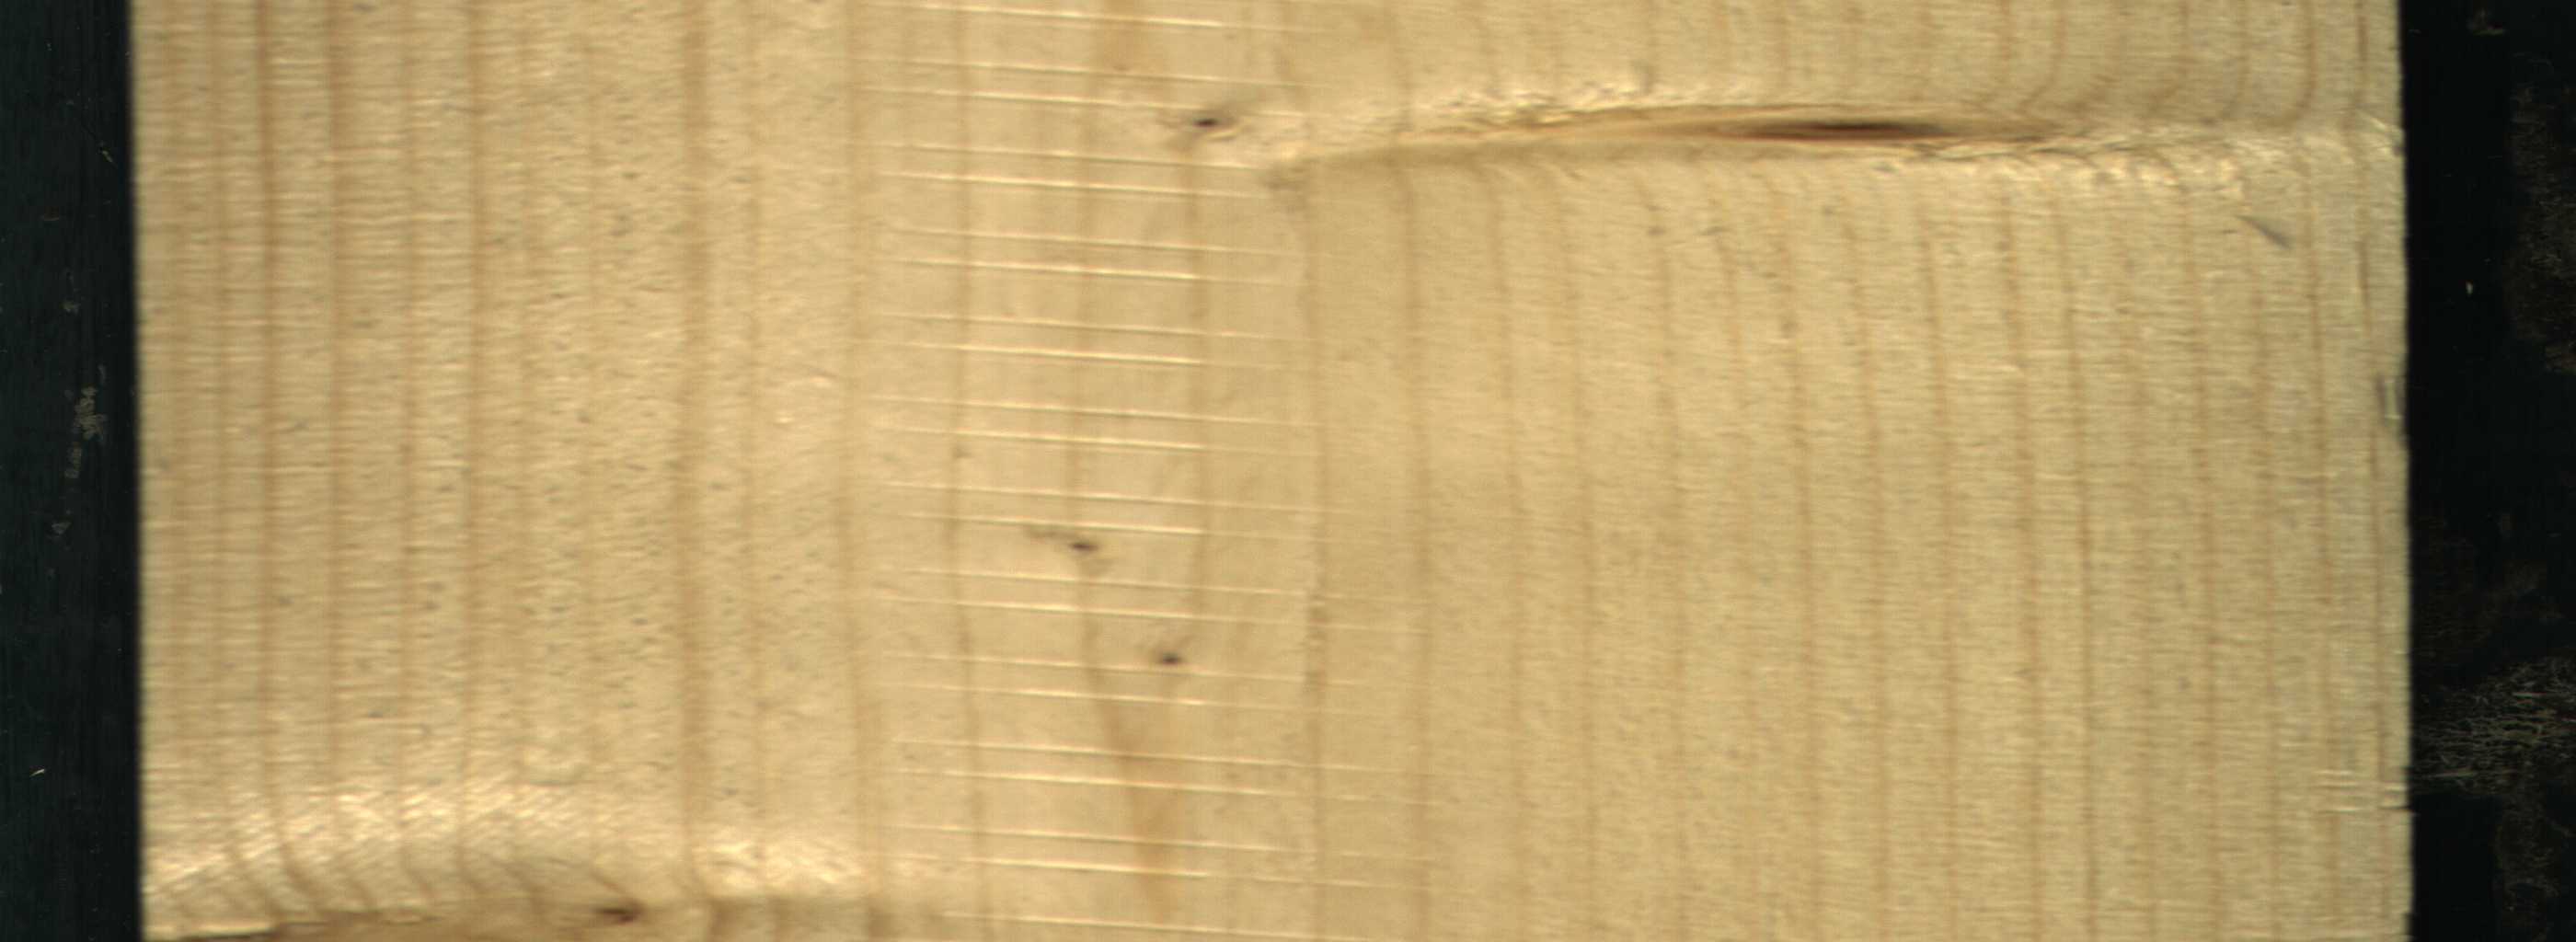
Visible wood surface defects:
Live_Knot
Live_Knot